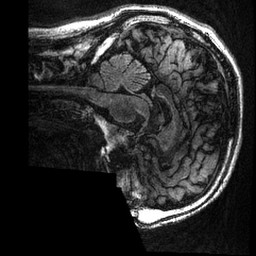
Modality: T2w
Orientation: sagittal
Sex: male
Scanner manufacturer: ge
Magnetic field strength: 3 T
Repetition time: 6 s
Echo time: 0.1279 s